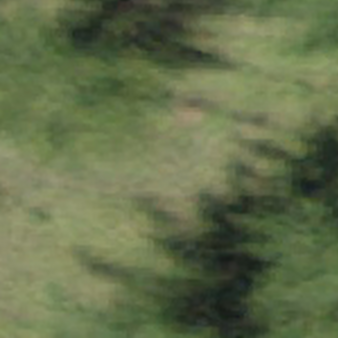
Label: other